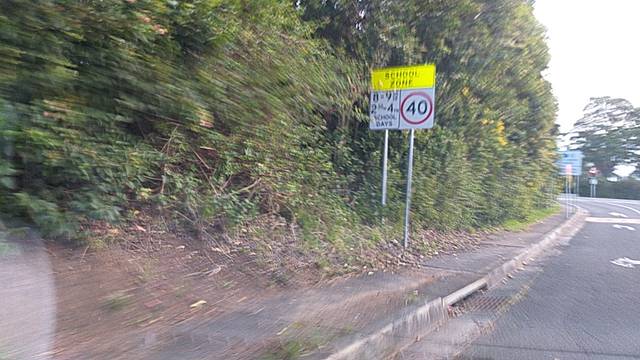
Region: Australia
Coordinates: -34.426, 150.872